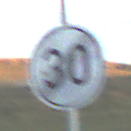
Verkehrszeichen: EndeGeschwindigkeit30
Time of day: SunriseSunset
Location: Outdoor (RoadRail)
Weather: PartlyCloudy
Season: NotSpecified
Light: Natural